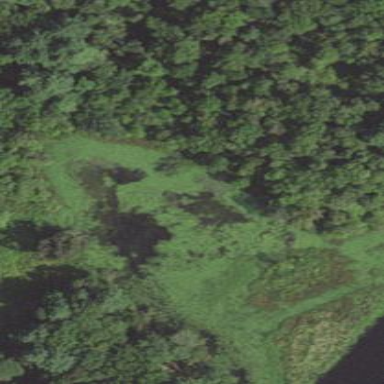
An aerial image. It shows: Beautiful wet meadow natural wetland.